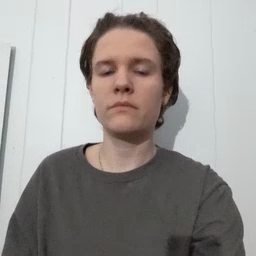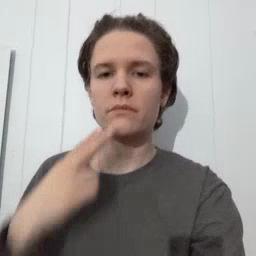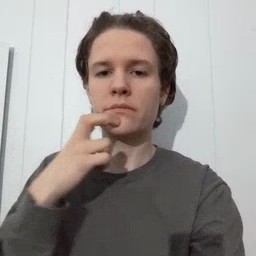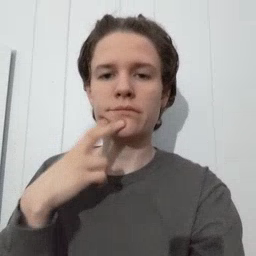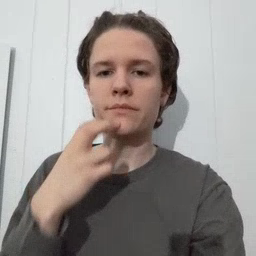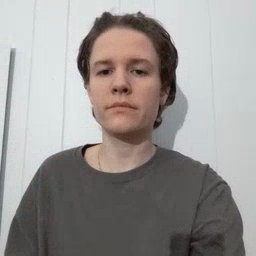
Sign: gum